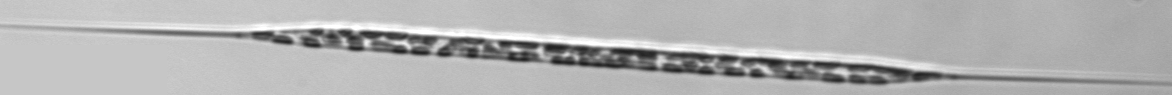
Label: Rhizosolenia